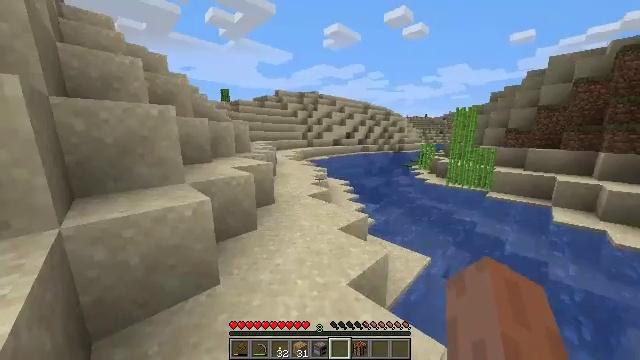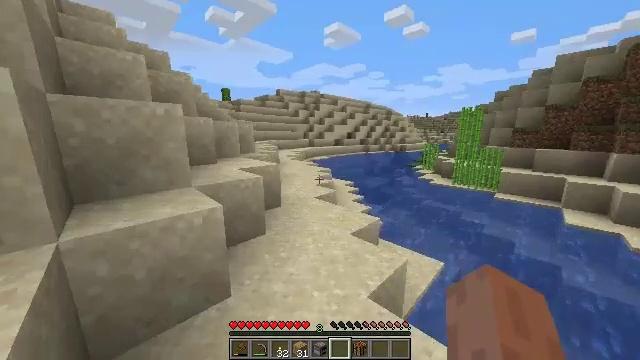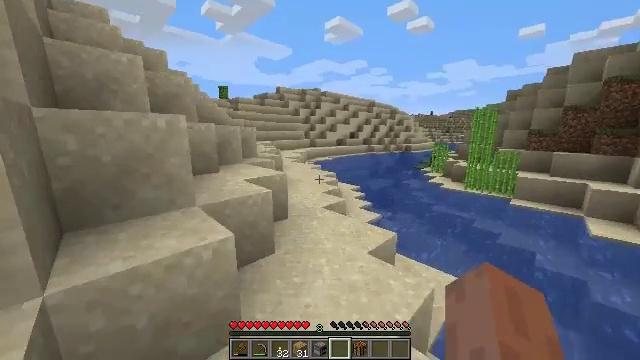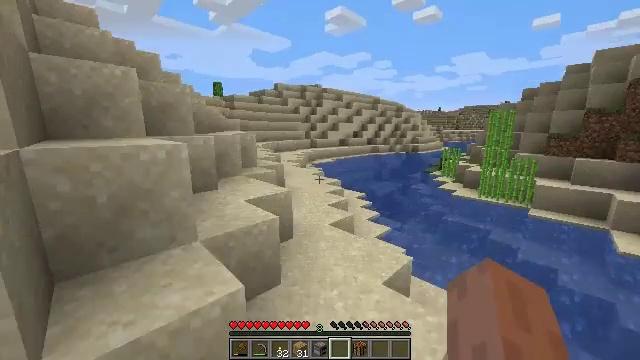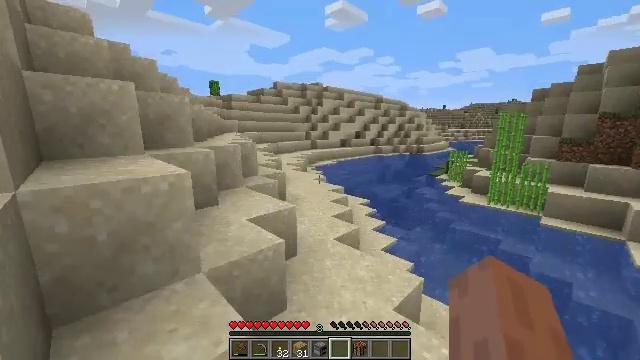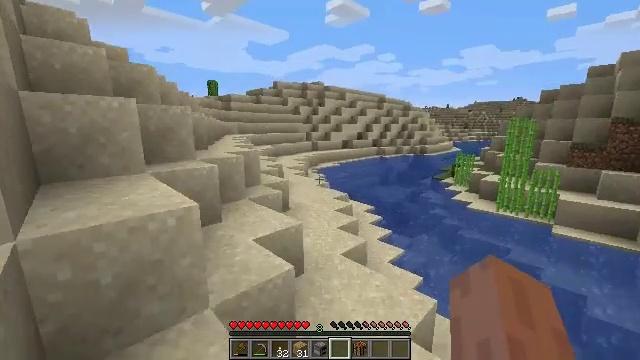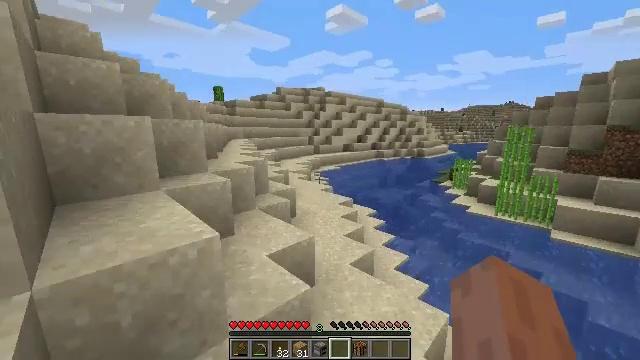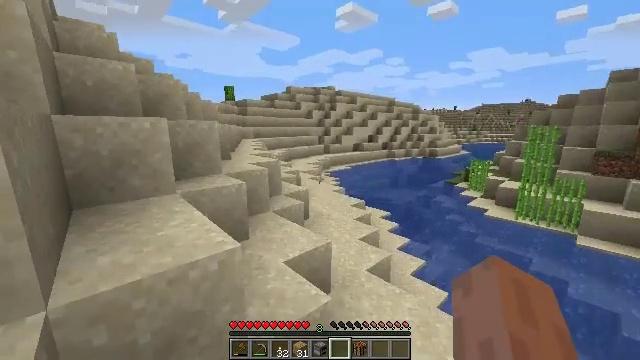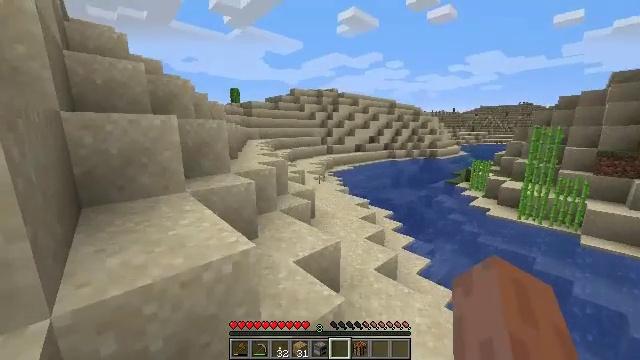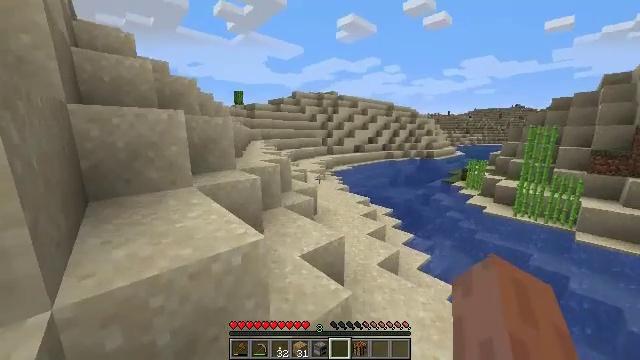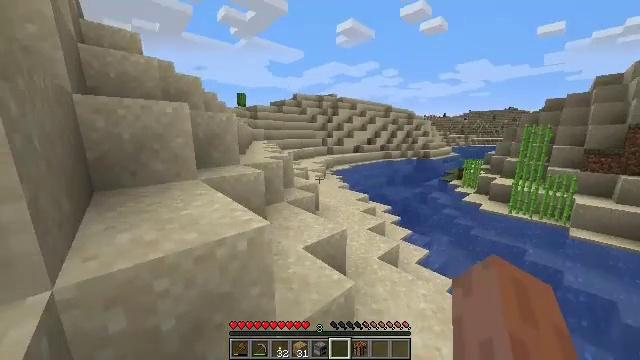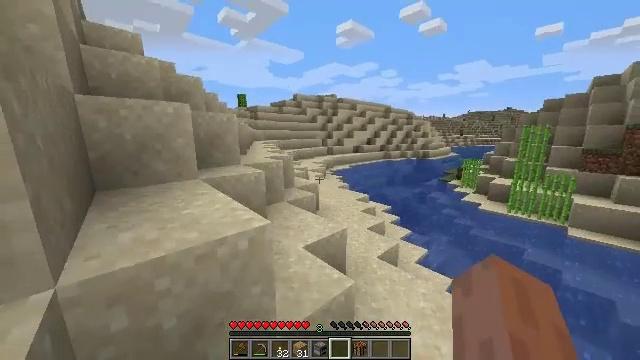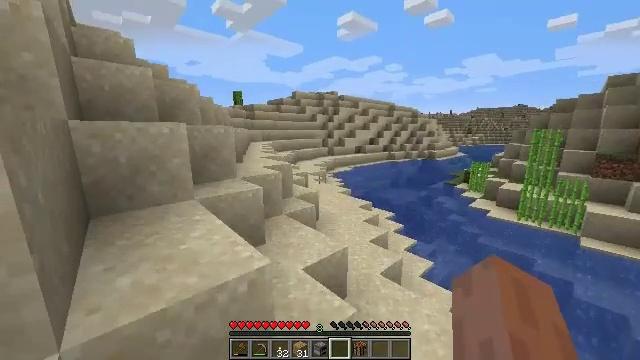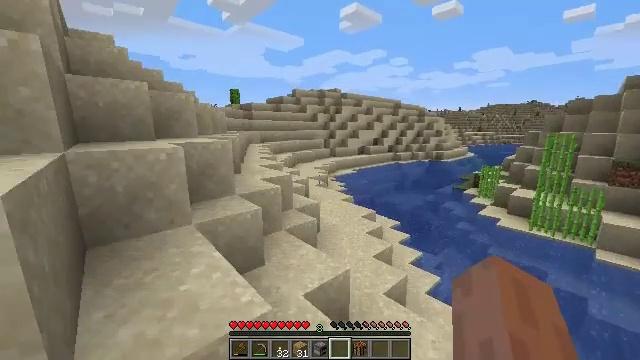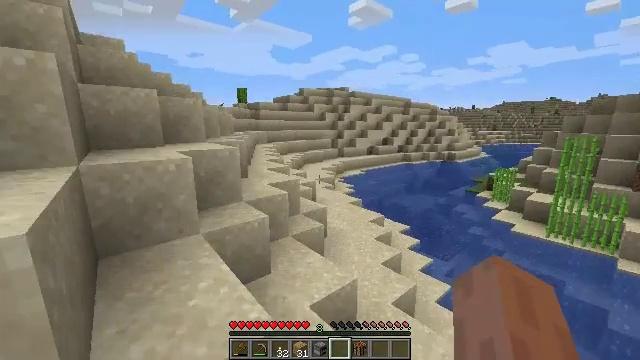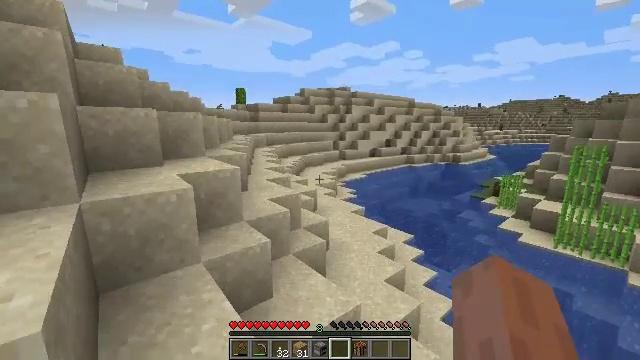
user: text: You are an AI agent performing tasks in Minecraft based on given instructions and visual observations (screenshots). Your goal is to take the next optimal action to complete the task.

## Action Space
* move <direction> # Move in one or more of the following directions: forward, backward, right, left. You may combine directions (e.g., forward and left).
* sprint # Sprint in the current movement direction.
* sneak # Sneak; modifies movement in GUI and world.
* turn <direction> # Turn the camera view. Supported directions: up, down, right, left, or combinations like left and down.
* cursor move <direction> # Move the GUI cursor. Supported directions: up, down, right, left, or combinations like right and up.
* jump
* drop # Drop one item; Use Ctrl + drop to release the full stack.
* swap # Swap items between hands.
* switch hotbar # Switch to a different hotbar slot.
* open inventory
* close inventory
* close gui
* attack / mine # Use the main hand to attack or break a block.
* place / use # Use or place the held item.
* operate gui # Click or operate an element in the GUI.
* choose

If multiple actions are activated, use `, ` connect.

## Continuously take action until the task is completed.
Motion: motion action
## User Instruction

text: Chop down the red mushroom block.
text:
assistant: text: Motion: move forward and move left, sprint, jump
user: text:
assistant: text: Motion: move forward and move left, sprint, jump
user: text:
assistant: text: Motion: move forward and move left, sprint, jump
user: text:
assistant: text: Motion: move forward and move left, sprint, jump
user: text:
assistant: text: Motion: move forward and move left, sprint, jump
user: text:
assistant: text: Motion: move forward and move left, sprint, jump
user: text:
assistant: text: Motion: move forward and move left, sprint, turn left, jump
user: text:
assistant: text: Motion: move forward and move left, sprint, jump
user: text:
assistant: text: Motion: move forward and move left, sprint, jump
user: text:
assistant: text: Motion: move forward and move left, sprint, jump
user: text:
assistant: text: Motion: move forward and move left, sprint, jump
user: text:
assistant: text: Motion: move forward and move left, sprint, jump
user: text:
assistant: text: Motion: move forward and move left, sprint, jump
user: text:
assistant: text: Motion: move forward and move left, sprint, turn left, jump
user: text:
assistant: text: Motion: move forward and move left, sprint, jump
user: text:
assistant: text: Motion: move forward and move left, sprint, jump
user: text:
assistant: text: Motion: move forward and move left, sprint, jump
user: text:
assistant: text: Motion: move forward and move left, sprint, jump
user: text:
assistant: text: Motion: move forward and move left, sprint, jump
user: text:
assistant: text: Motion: move forward and move left, sprint, jump
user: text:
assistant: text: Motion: move forward and move left, sprint, jump
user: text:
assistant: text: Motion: move forward and move left, sprint, jump
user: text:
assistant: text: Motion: move forward and move left, sprint, jump
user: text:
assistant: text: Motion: move forward and move left, sprint, jump
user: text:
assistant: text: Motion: move forward and move left, sprint, jump
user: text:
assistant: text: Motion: move forward and move left, sprint, jump
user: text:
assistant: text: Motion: move forward and move left, sprint, jump
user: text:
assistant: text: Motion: move forward and move left, sprint, jump
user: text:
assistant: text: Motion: move forward and move left, sprint, jump
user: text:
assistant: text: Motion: move forward and move left, sprint, jump